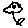
Label: flower